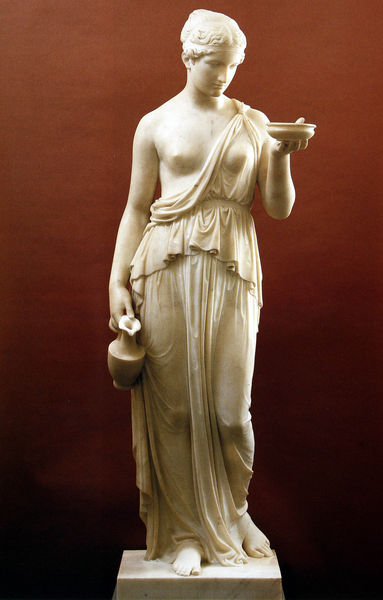
Titel: Hebe
Künstler: Bertel Thorvaldsen
Standort: Kopenhagen
Institution: Thorvaldsen Museum
Schlagwörter: akt, hand, kopf, nackt, umhang, wasser, weiß, mädchen, braun, brust, busen, daumen, frau, frisur, haar, hintergrund, kleid, licht, marmor, mund, orange, schwarz, blick, dame, gürtel, rot, tuch, beige, rock, jung, arm, arme, augen, band, dienerin, falten, halten, kleidung, schale, sehen, sockel, stehen, stein, schauen, gehen, figur, gewand, haare, klassizismus, locken, rechts, renaissance, schultern, schön, amphore, kanne, krug, skulptur, statue, vase, brüste, füße, italien, laufen, haarband, büste, faltenwurf, kontrapost, plastik, plinthe, steinmetz, brustwarze, stola, dekolleté, entblösst, foto, fotografie, unten, barfuss, schulterfrei, antike, fuss, bruan, gefäss, schönheit, kniee, schritt, fass, göttin, kännchen, farbfoto, antik, entblöst, toga, amazone, griechisch, nymphe, griechenland, venus, basis, spielbein, standbein, drehung, fotographie, klassik, tunika, antikisch, römisch, standbild, mamor, klassisch, plinte, wasserkrug, hallo?, michelangelo, quelle, phiale, priesterin, geand, titten, weinkrug, wallend, peplos, opfergabe, demeter, contrapost, faten, thorvaldsen, museal, chiton, contraposto, gewandstatue, gürtung, hebe, mundschenkin, patene, schadow, schalehalbakt, stoffülle, strinband, ölkännchen, toge, titen, stirmband